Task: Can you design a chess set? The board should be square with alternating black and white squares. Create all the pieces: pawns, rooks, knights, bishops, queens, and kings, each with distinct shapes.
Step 1600:
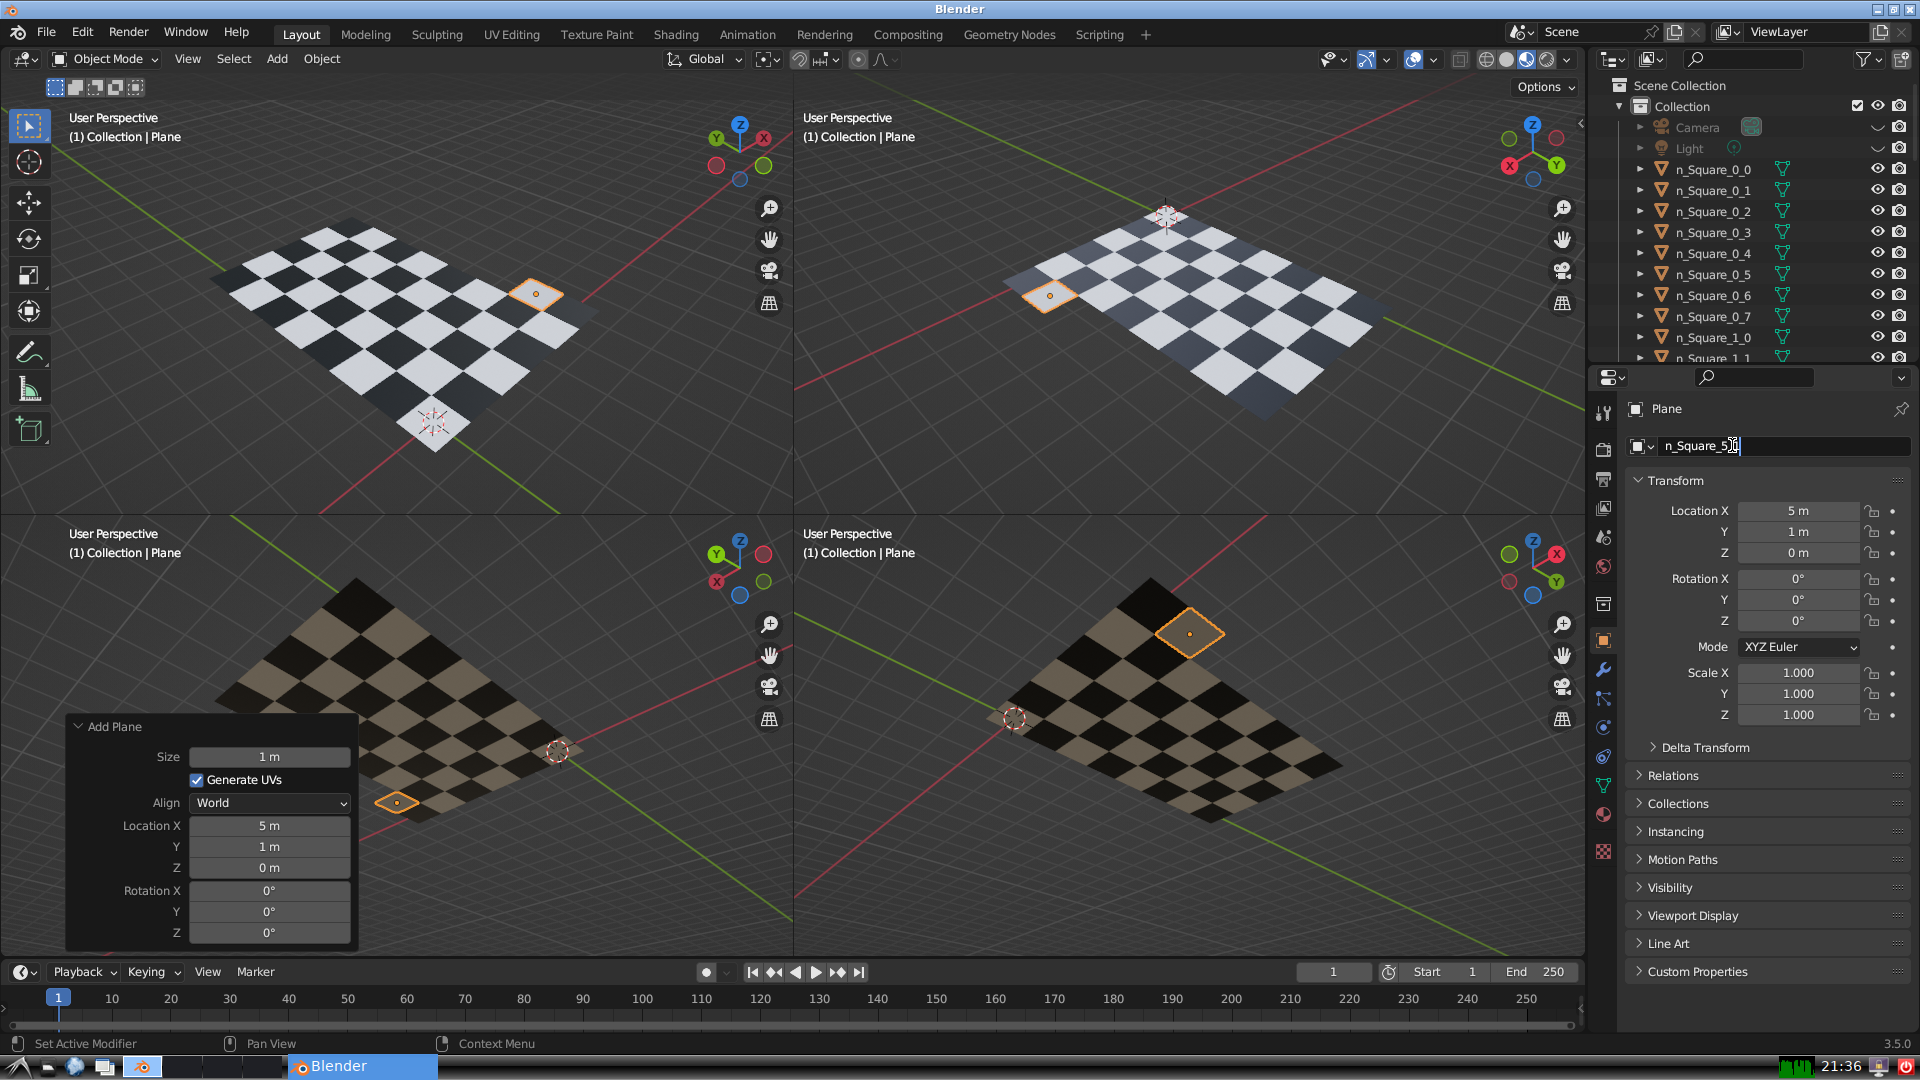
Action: {"key_press": ['Return']}